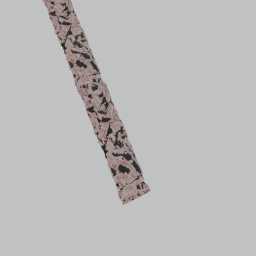
Label: architecture